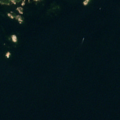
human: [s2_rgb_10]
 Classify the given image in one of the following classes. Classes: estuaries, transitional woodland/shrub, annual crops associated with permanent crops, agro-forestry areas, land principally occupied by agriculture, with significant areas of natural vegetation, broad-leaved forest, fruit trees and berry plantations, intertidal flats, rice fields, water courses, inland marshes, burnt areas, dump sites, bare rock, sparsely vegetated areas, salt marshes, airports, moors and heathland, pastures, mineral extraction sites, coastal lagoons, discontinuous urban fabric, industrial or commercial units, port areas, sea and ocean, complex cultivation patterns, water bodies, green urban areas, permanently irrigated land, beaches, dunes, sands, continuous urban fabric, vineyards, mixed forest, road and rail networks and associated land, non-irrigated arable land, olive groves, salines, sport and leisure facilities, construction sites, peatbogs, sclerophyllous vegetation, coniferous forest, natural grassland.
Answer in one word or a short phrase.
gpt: mixed forest, sea and ocean